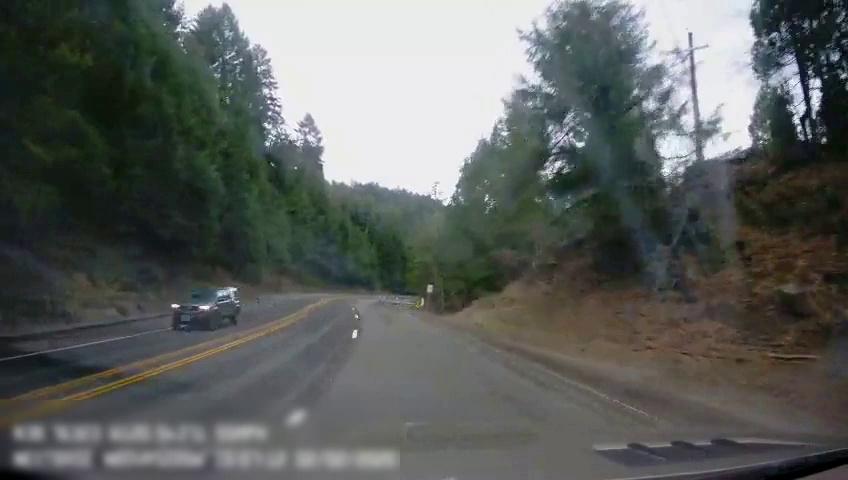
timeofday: Day
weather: Cloudy
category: Drivable Space
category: Vehicles | Truck
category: Lanes | Opposite Lane
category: Lanes | Opposite Lane
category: Lanes | Alternate Lane
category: Lanes | Current Lane
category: Lanes | Current Lane